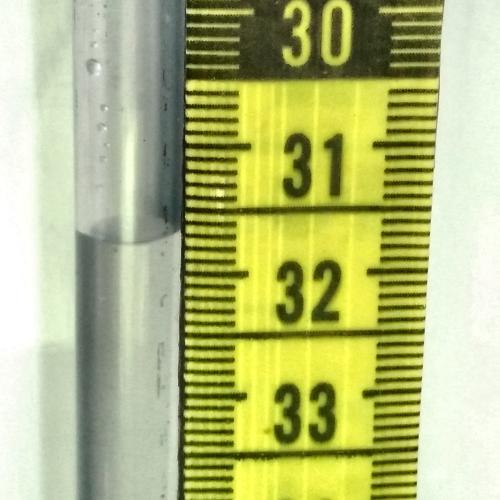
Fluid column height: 31.7 cm